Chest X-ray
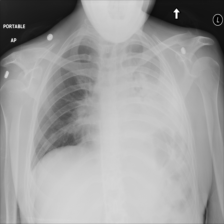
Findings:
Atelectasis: positive
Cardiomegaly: negative
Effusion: negative
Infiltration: negative
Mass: negative
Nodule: negative
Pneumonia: negative
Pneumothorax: negative
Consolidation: positive
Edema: negative
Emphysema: negative
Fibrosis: negative
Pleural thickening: negative
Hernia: negative